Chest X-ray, PA view. Patient: 23 years old, sex M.
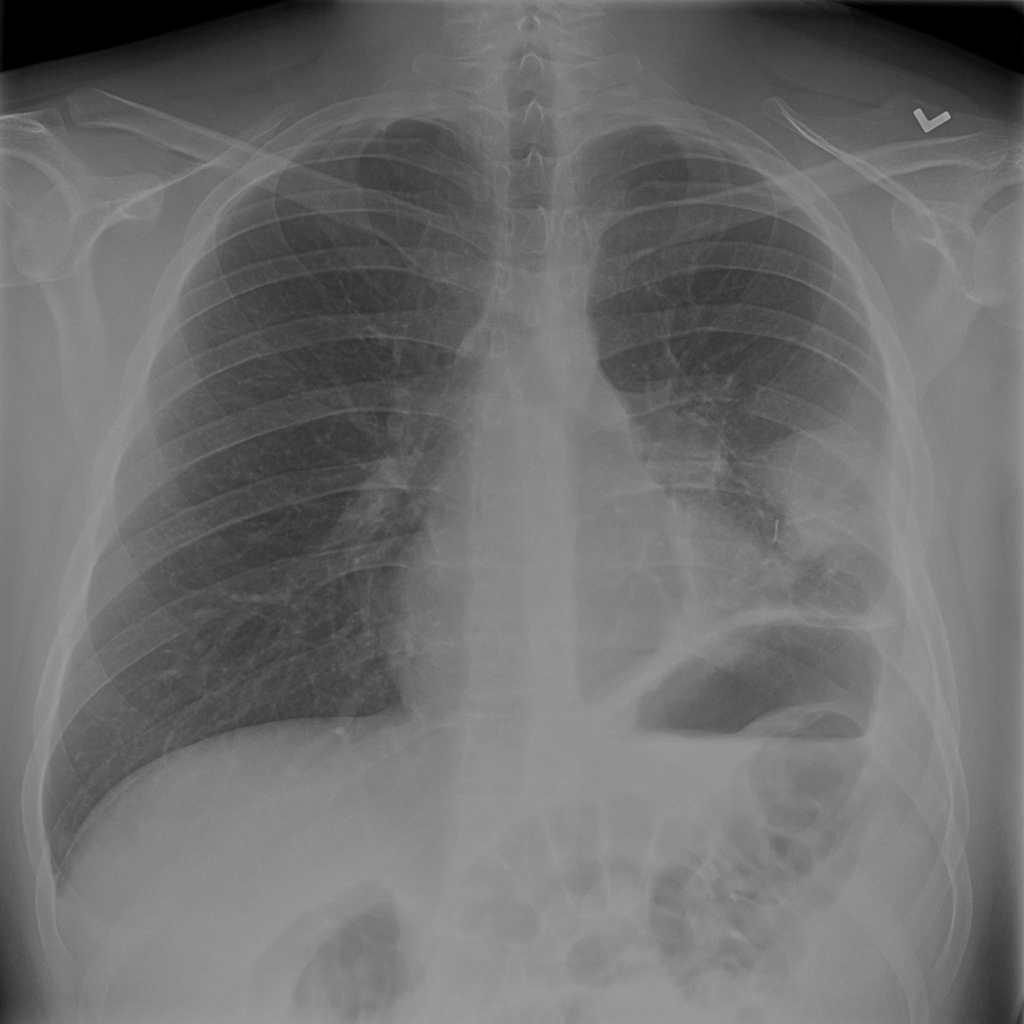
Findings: No Finding